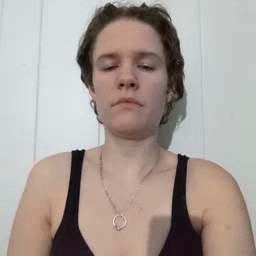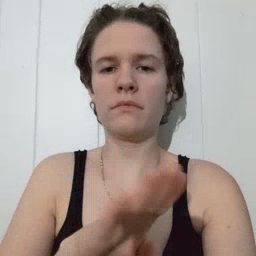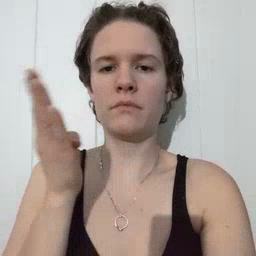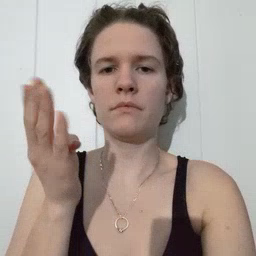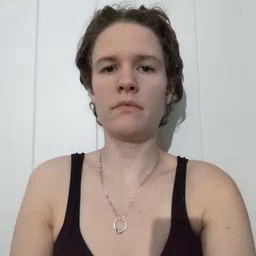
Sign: open